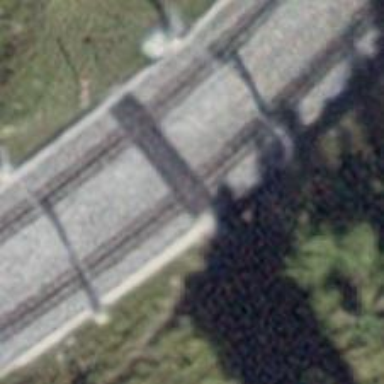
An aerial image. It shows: Railway crossing.